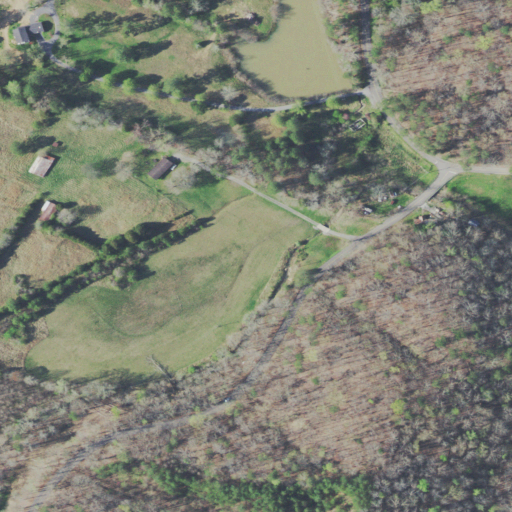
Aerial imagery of valley in Tennessee named Rabbit Valley containing pasture, deciduous forest, open development, evergreen forest, open water, mixed forest, and low intensity development